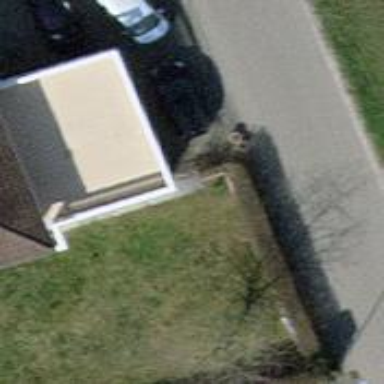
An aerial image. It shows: Garage building.